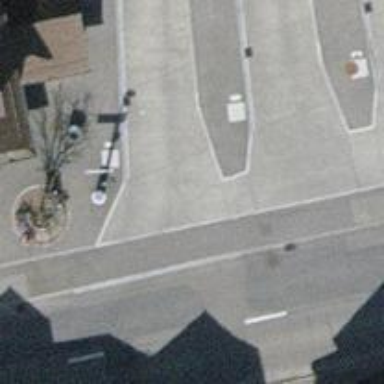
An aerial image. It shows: Bus stop equipped with public transport stop position.